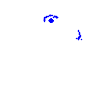
Particle: kaon